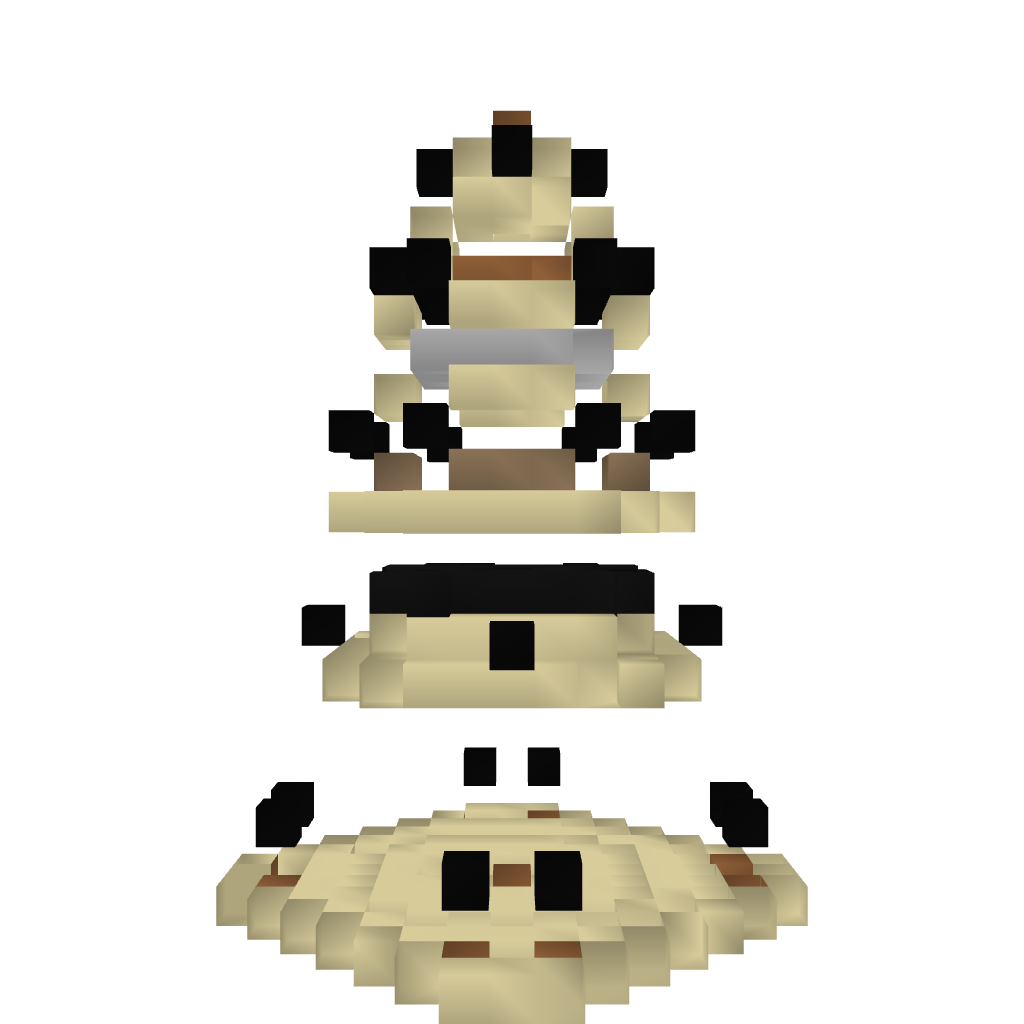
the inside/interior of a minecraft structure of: Sandstone Watchtower